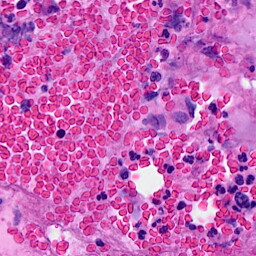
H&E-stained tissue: Breast